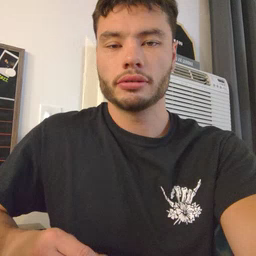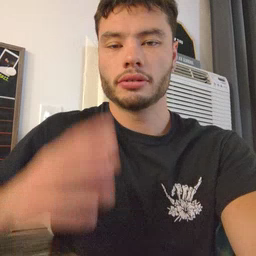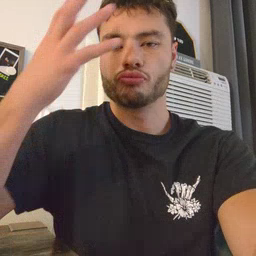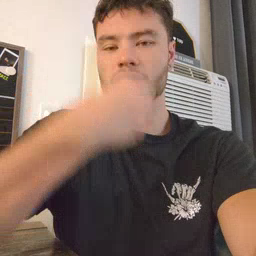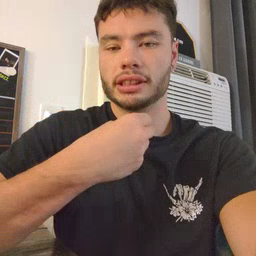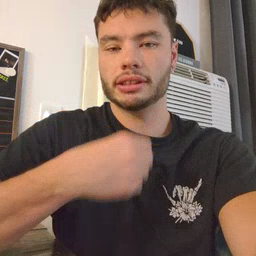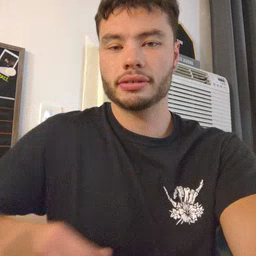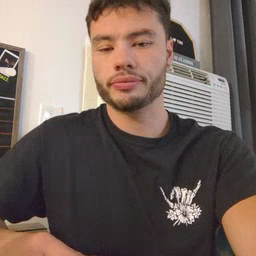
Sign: pretty